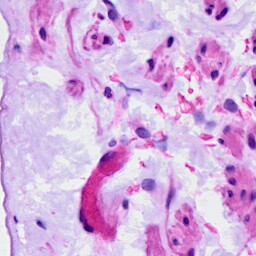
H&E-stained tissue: Ovarian